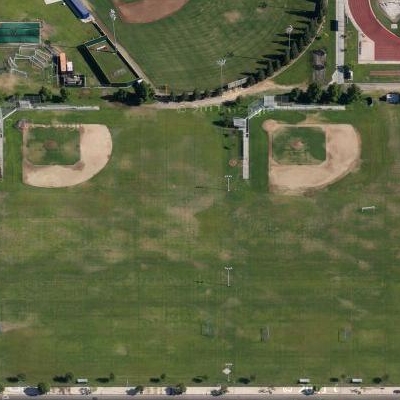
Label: Grass